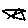
Label: star